An envelope spectrum derived from a bearing vibration measurement is shown; the reference markers locate BPFO, BPFI, BSF and FTF for this bearing geometry and shaft speed. Determine the bearing's health state. Answer with exactly one of: normal, inner_race, outer_race, ball.
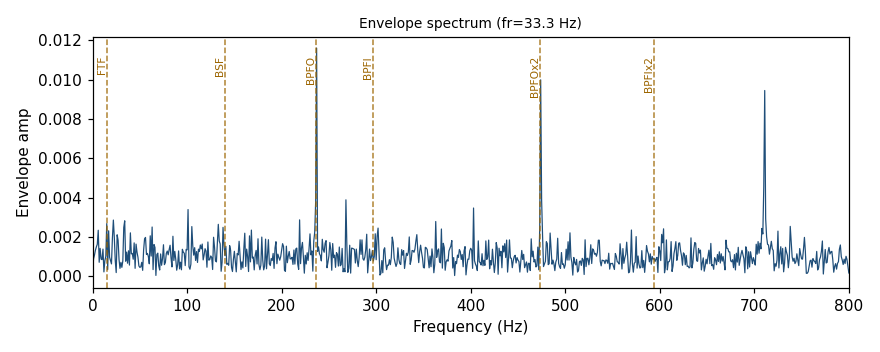
Answer: outer_race